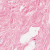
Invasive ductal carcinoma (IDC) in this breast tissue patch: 0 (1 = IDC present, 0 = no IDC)